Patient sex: M
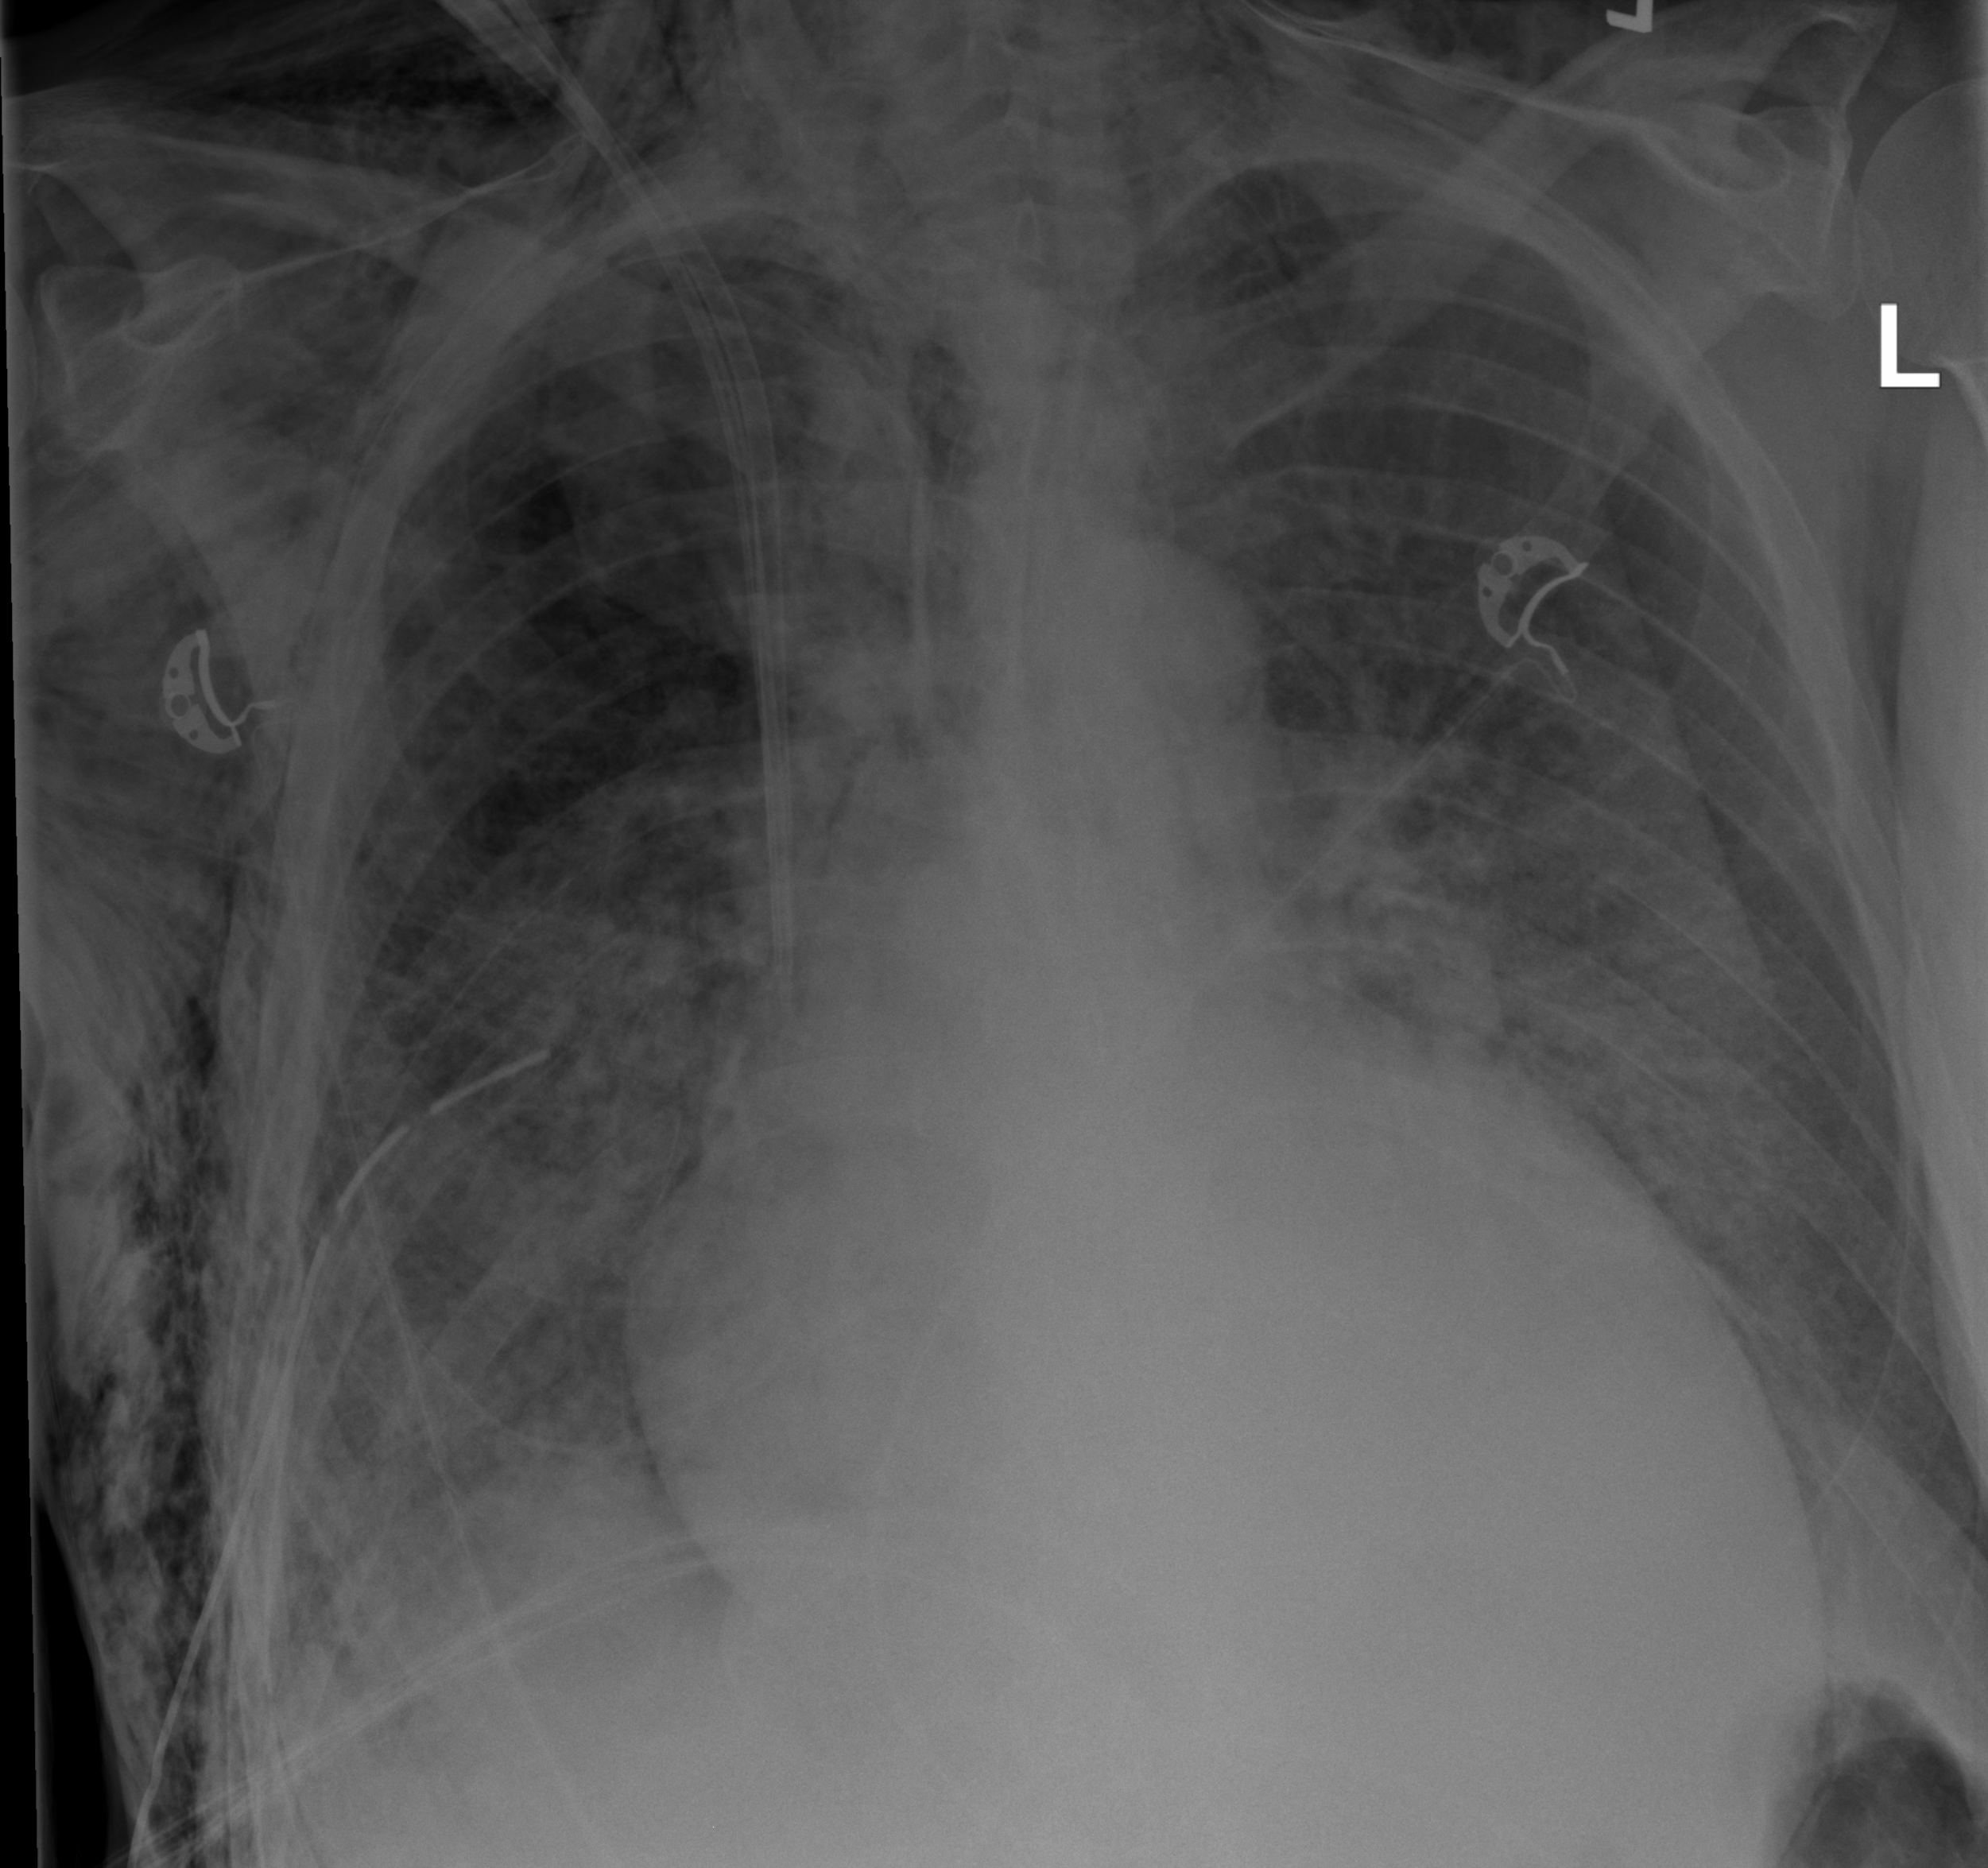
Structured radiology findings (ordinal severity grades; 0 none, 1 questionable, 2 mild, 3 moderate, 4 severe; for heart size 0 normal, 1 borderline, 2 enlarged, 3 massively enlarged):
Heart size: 2
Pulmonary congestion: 2
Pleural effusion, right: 0
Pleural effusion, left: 0
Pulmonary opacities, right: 2
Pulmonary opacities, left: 2
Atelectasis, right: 2
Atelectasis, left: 2